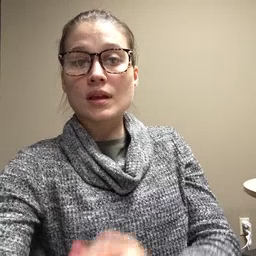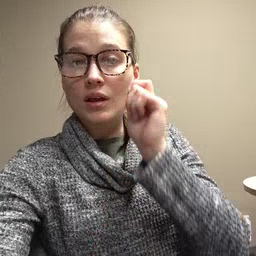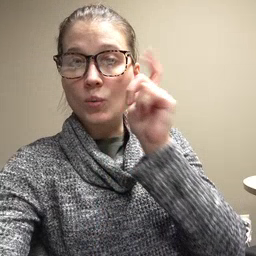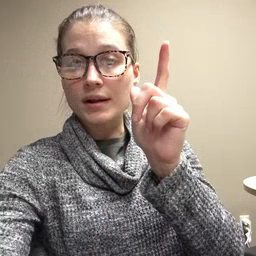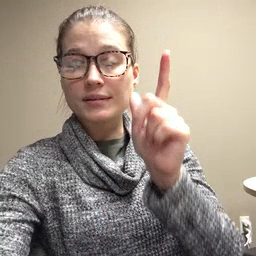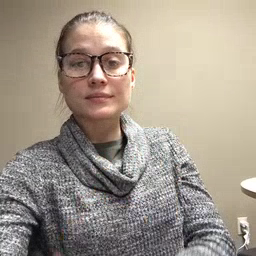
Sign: wake